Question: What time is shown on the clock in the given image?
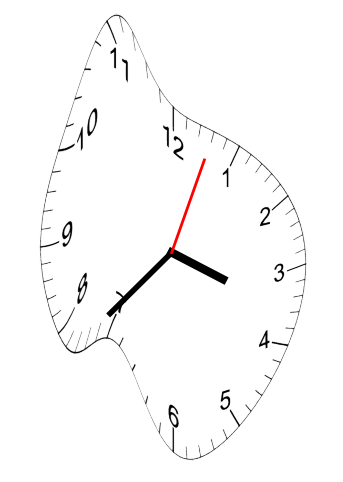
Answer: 03:37:03